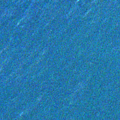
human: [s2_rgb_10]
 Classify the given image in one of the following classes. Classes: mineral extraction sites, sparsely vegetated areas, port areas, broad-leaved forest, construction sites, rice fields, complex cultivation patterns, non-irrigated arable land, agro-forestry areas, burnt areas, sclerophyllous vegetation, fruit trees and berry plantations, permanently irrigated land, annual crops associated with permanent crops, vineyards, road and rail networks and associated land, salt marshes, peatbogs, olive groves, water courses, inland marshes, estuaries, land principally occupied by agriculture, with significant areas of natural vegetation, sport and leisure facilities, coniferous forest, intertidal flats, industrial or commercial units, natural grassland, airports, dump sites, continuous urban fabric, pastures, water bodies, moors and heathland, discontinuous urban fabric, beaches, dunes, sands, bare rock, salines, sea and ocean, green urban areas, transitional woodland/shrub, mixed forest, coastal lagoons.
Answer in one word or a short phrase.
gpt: sea and ocean